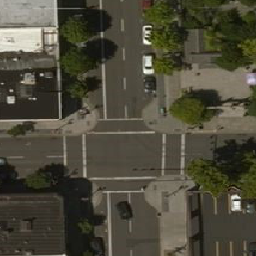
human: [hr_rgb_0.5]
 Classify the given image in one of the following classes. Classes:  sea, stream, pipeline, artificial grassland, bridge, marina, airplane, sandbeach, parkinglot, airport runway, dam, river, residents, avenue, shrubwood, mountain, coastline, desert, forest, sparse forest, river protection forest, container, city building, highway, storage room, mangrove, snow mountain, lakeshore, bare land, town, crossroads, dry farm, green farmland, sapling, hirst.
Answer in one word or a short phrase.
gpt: crossroads